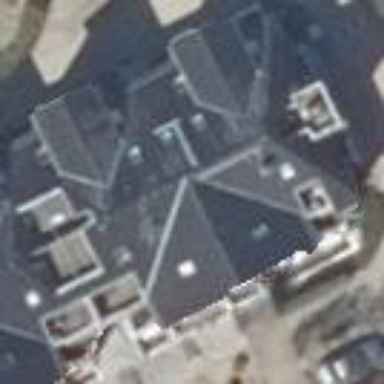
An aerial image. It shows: Simple house.